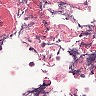
Metastatic tissue present: no